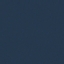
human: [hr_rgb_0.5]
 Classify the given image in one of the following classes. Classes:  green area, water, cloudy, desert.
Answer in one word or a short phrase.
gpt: water